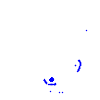
Particle: electron